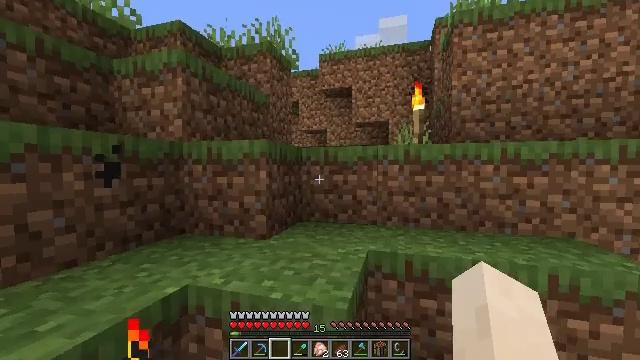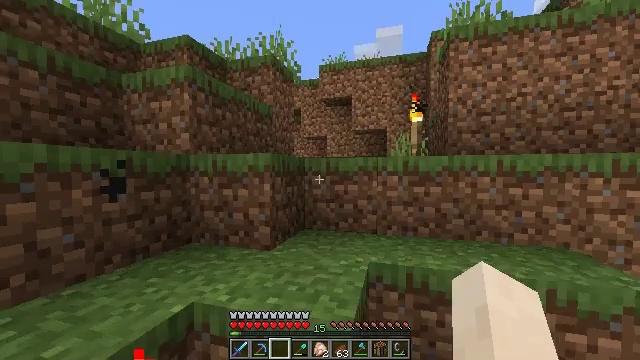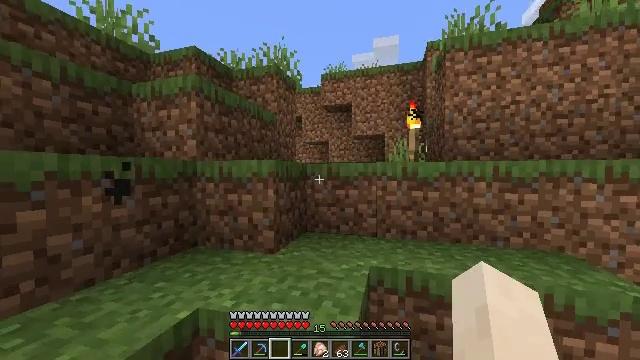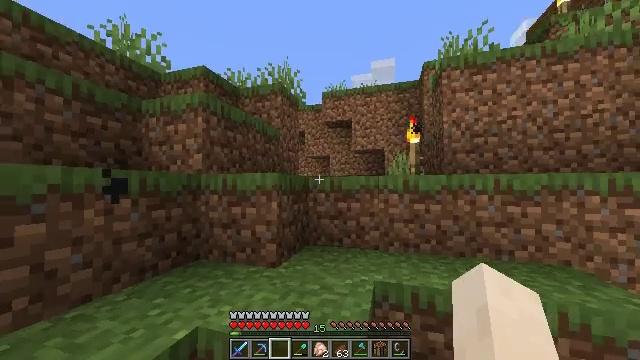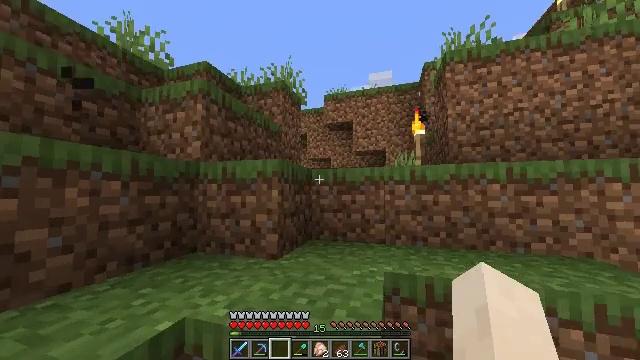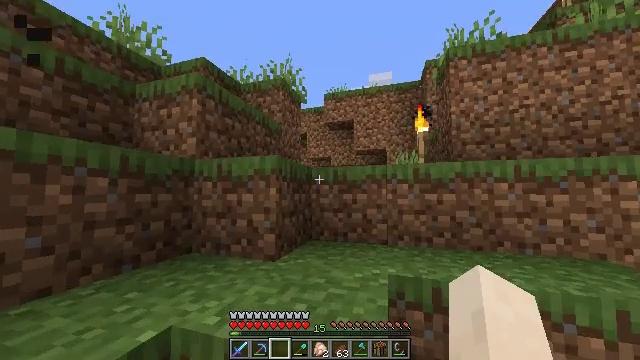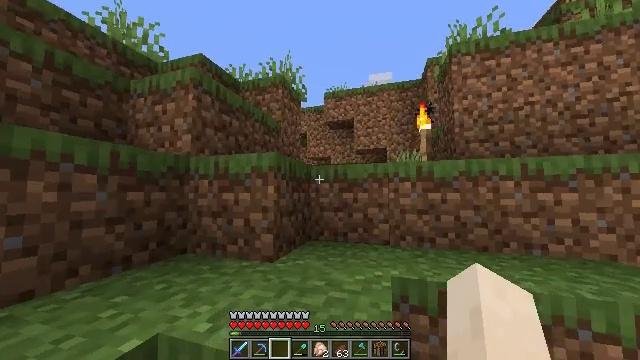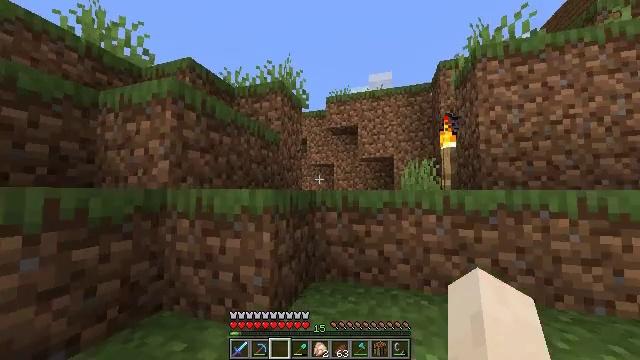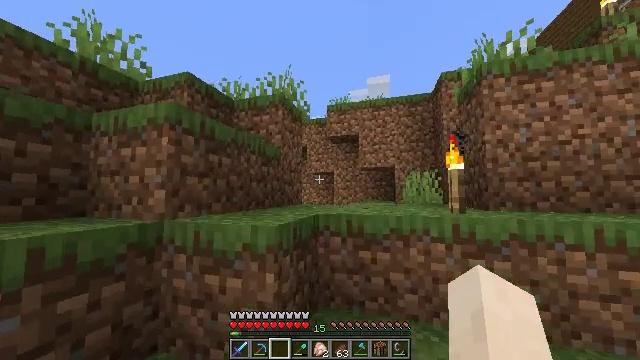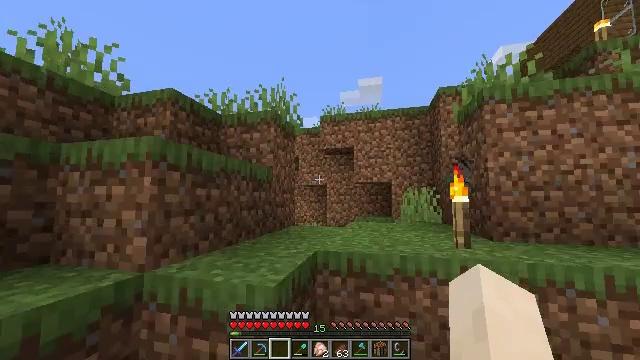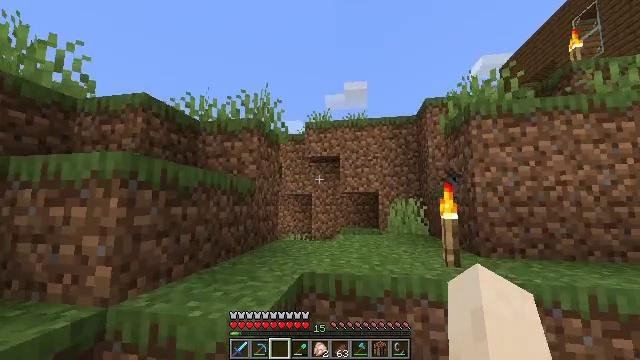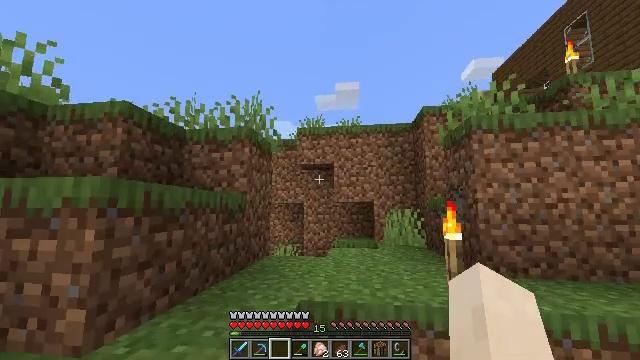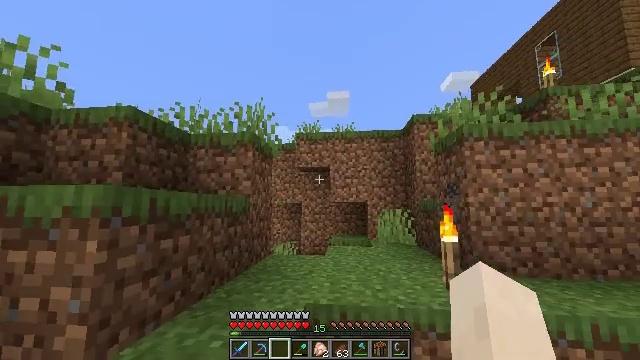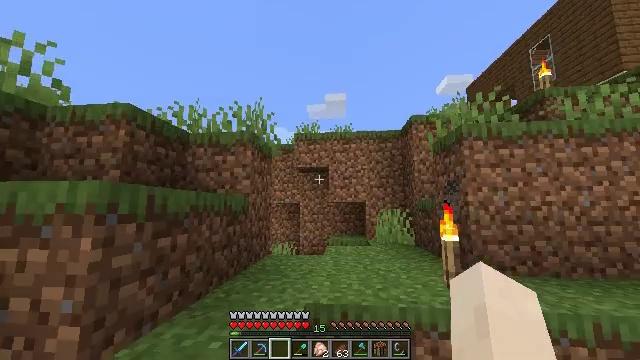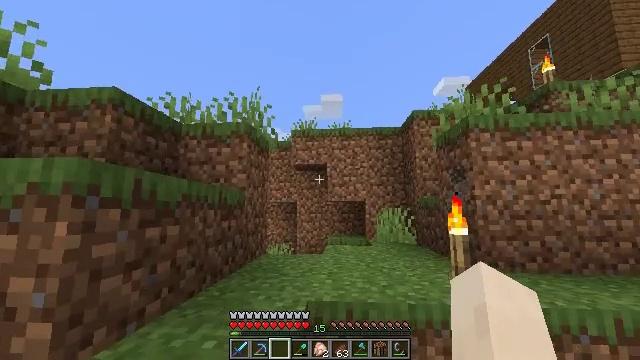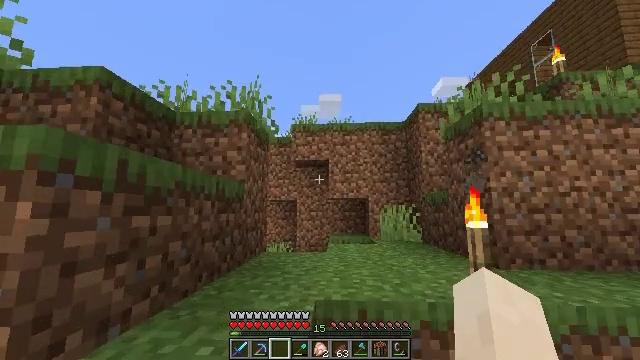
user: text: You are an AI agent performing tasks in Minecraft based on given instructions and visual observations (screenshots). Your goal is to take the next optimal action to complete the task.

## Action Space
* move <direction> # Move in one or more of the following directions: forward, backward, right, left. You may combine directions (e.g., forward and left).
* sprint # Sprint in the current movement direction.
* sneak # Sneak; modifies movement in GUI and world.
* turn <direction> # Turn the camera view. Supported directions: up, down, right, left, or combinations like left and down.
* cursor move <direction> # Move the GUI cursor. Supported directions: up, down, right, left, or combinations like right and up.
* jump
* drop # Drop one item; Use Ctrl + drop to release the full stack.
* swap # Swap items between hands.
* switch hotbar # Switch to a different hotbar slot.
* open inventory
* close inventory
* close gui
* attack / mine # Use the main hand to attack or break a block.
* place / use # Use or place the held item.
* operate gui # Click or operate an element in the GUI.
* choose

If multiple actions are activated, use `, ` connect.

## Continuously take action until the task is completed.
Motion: motion action
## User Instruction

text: Open the crafting table to make some arrows.
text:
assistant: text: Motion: move forward, sprint, jump
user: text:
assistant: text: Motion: move forward, sprint, jump
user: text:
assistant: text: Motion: move forward, sprint, turn up, jump
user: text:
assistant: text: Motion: move forward, sprint, turn up, jump
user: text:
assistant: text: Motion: move forward, sprint, jump
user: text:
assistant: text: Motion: move forward, sprint, jump
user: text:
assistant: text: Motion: move forward, sprint, jump
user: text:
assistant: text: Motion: move forward, sprint, jump
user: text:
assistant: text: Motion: move forward, sprint, turn right and up, jump
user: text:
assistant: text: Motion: move forward, sprint, turn right and up, jump
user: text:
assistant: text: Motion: move forward, sprint, turn right, jump
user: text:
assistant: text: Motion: move forward, sprint, turn right, jump
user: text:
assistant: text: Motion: move forward, sprint, jump
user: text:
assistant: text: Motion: move forward, sprint, turn right, jump
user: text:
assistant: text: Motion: move forward, sprint, jump
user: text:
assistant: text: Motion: move forward, sprint, jump
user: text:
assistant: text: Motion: move forward, sprint, jump
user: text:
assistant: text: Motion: move forward, sprint, jump
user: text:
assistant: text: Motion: move forward, sprint, jump
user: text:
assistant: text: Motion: move forward, sprint, jump
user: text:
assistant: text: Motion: move forward, sprint, jump
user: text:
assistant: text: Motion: move forward, sprint, jump
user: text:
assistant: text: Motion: move forward, sprint, turn right, jump
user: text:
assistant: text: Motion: move forward, sprint, turn right and down, jump
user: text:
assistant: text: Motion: move forward, sprint, turn right, jump
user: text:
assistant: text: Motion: move forward, sprint, turn right, jump
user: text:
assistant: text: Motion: move forward, sprint, turn right and down, jump
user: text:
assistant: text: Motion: move forward, sprint, turn right and down
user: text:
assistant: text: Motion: move forward, sprint, turn right and down
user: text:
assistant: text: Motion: move forward, sprint, turn right and down